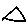
Label: triangle